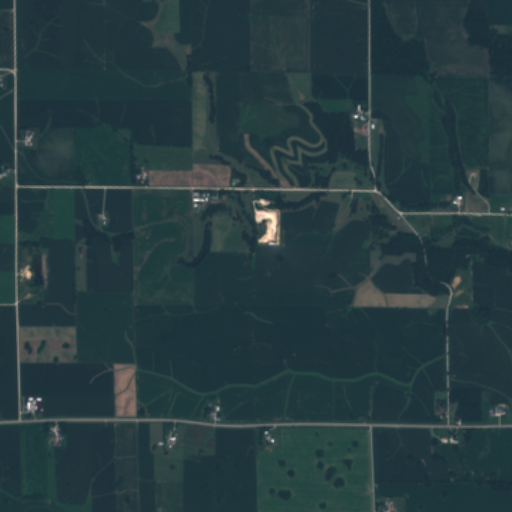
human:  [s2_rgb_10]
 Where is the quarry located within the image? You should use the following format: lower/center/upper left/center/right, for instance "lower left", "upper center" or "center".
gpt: The quarry is located in the center left of the image.
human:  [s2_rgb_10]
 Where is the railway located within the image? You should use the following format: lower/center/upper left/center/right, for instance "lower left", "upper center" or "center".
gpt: The railway is located in the left of the image.
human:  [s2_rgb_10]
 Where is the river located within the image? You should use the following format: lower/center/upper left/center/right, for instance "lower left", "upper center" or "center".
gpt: The river is located in the upper right of the image.
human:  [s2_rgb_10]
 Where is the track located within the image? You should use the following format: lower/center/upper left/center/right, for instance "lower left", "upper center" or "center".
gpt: There is no track in the image.